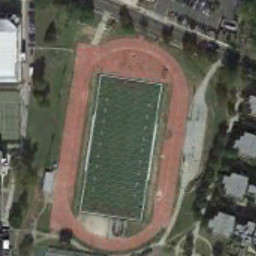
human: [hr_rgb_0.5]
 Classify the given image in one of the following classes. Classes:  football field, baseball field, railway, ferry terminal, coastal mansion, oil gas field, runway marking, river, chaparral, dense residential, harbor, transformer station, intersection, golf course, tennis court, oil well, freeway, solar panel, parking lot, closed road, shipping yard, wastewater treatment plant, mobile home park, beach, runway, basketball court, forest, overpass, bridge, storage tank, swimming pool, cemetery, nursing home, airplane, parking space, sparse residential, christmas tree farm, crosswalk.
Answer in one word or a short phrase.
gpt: football field